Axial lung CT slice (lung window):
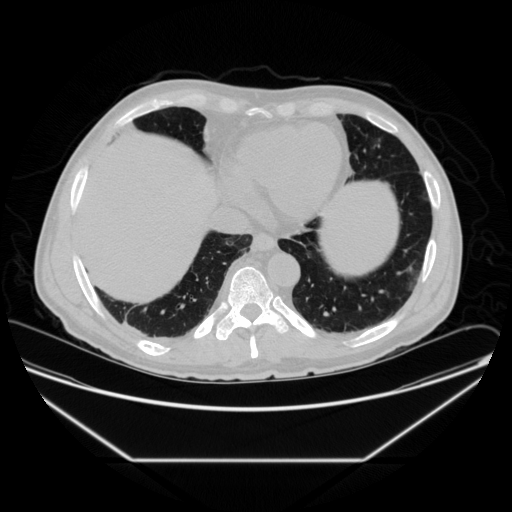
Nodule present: no